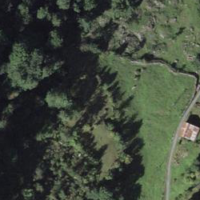
EUNIS habitat code: 44
Species observed at this site:
Aporia crataegi
Omocestus viridulus
Prunus padus